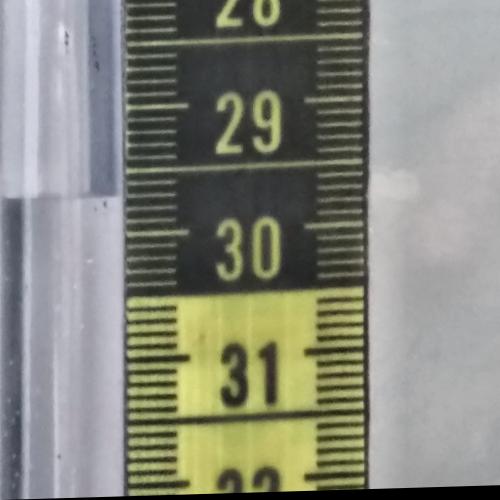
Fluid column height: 29.7 cm